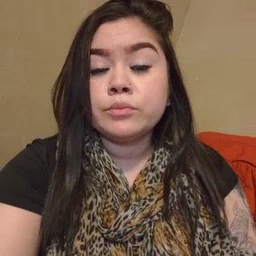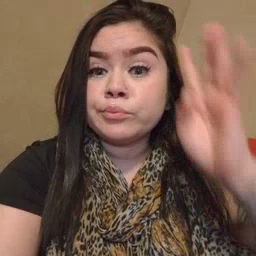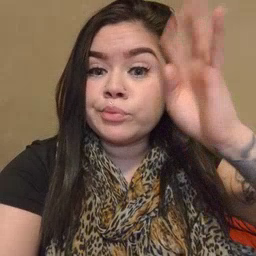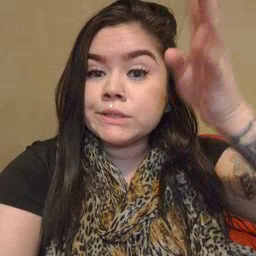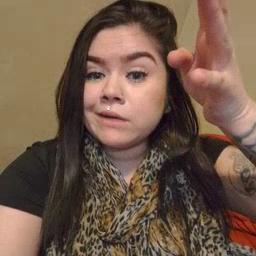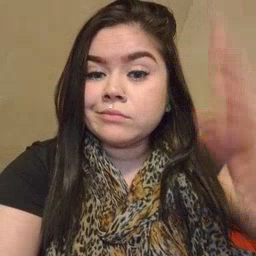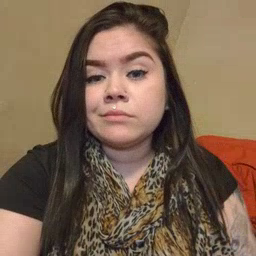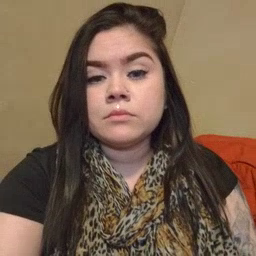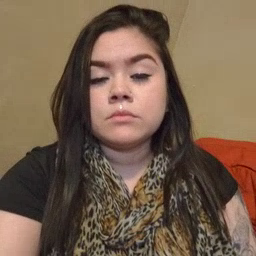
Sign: pretend